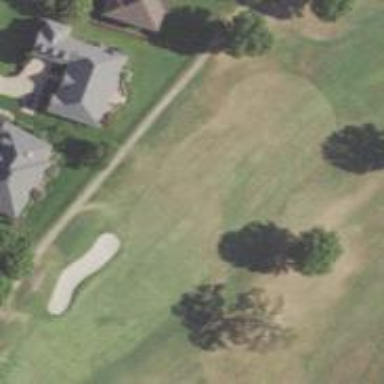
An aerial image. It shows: Golf hole.